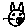
Label: cat